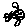
Label: fish